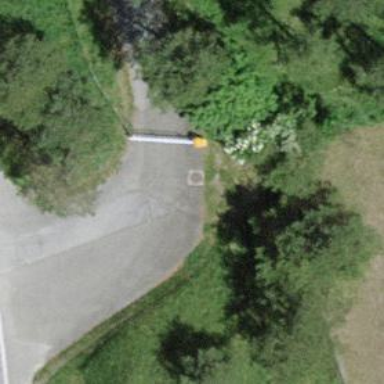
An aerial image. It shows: Lift gate barrier.